Field crop: tomato
Growth stage: 2
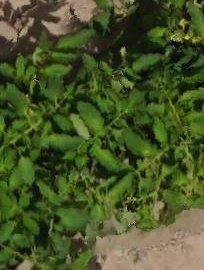
Species: tomato